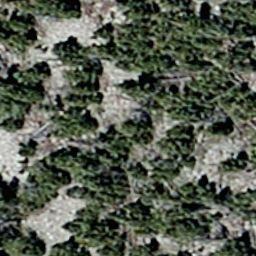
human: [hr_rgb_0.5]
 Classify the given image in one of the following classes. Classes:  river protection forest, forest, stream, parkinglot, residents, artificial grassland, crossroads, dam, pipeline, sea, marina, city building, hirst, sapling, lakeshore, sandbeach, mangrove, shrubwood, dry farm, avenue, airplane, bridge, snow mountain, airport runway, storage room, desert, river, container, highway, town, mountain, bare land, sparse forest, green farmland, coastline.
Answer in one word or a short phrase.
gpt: sparse forest